Field crop: maize
Growth stage: 1
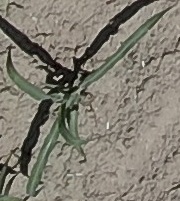
Species: sorghum